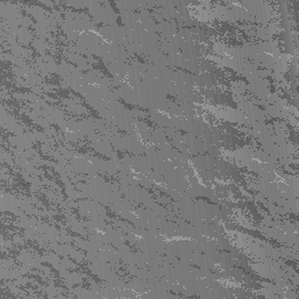
Label: frost